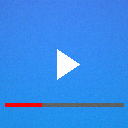
Screen state: on